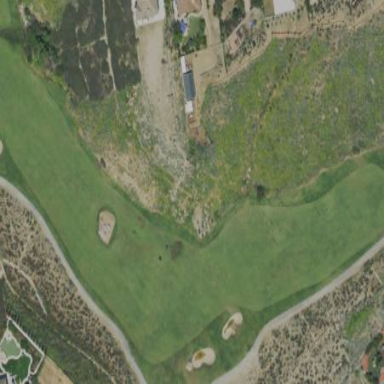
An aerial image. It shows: Area of rough grass used for golf.